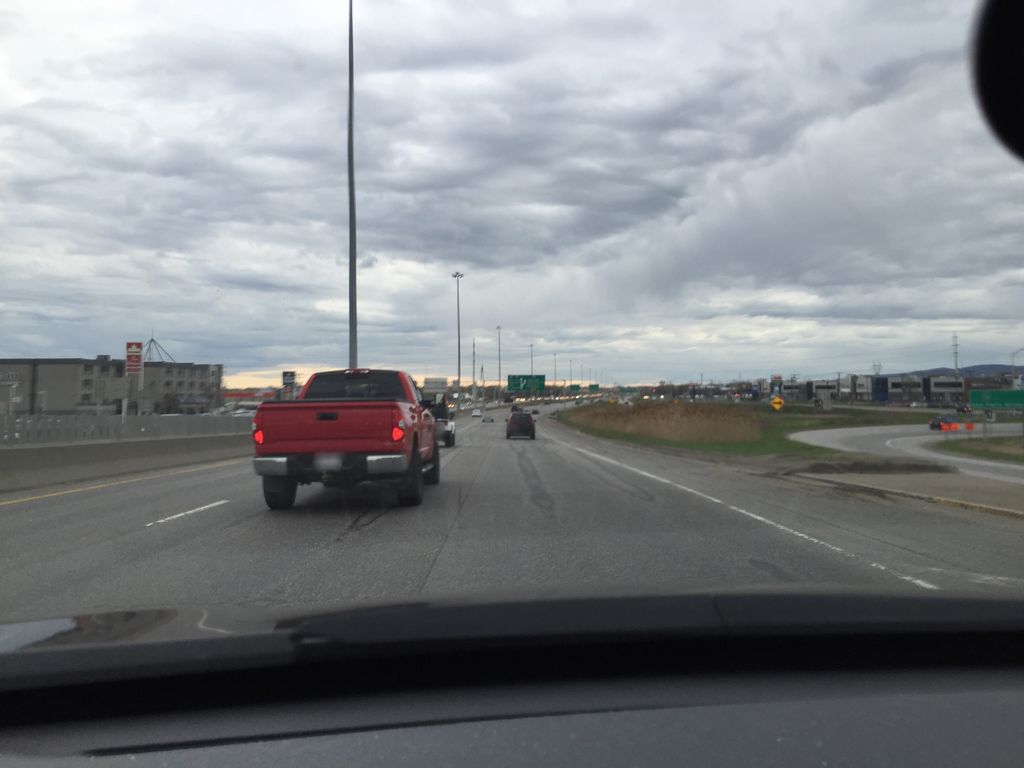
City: quebec_city